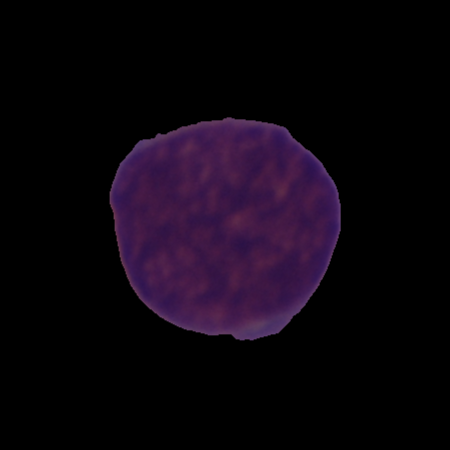
Label: cancer